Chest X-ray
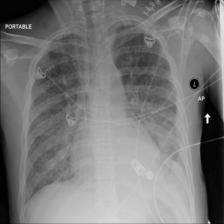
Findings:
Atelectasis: negative
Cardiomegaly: negative
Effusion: negative
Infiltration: negative
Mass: negative
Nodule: positive
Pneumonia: negative
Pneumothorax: negative
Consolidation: negative
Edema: positive
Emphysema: negative
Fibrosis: negative
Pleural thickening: negative
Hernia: negative